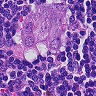
Metastatic tissue present: yes